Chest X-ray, PA view. Patient: 58 years old, sex M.
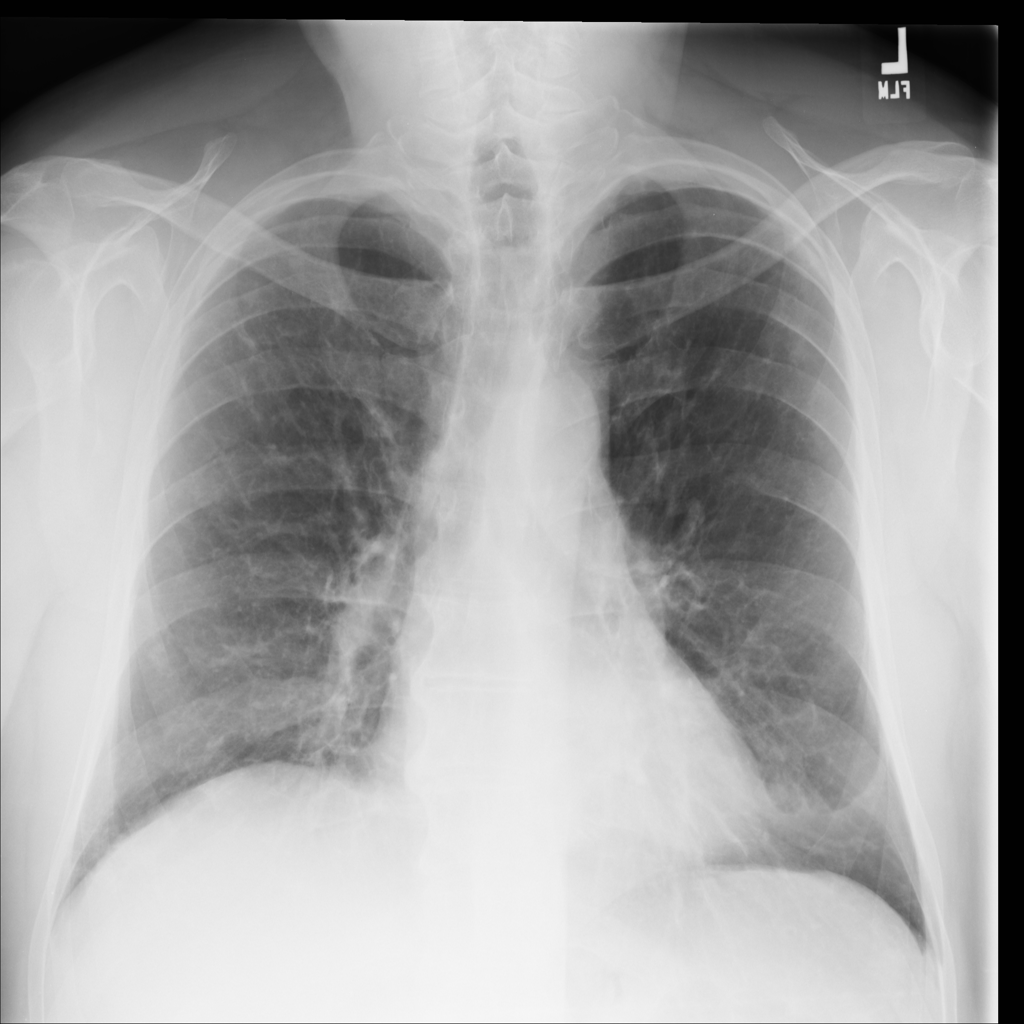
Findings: Fibrosis